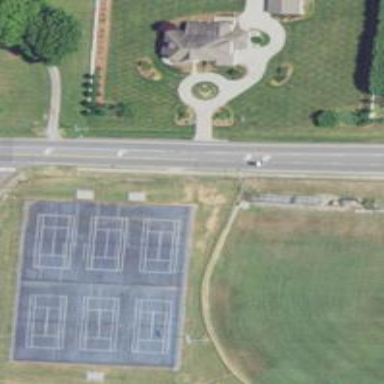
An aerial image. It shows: Tennis court on pitch.